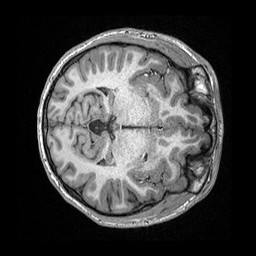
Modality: T1w
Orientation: axial
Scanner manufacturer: ge
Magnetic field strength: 3 T
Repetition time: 2.348 s
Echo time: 0.00296 s